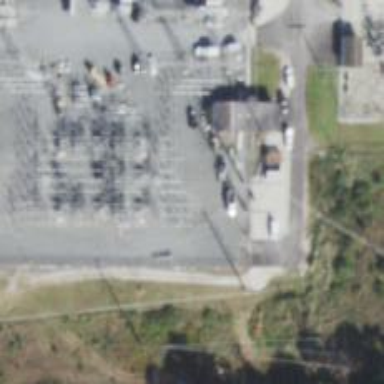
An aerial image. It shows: Switch for power supply.